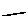
Label: line